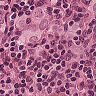
Metastatic tissue present: yes